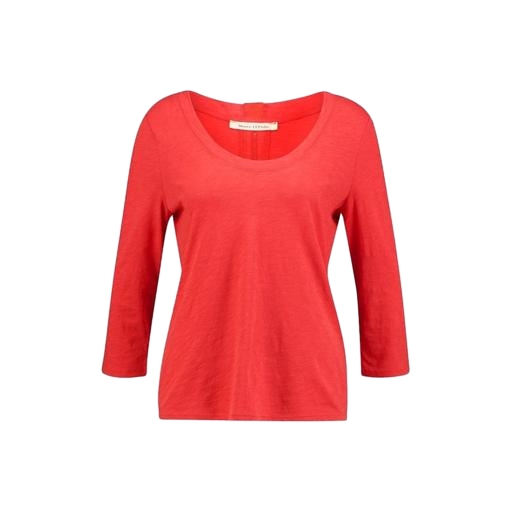
red three-quarter-sleeve scoop-neck t-shirt only macy, three-quarter sleeved jersey top, scoop-neck tee, white background